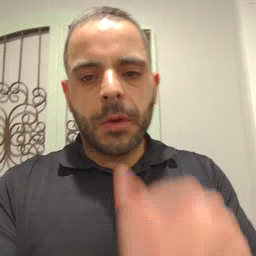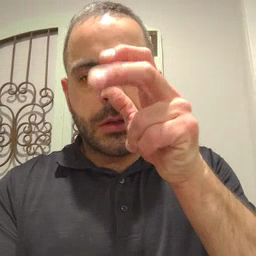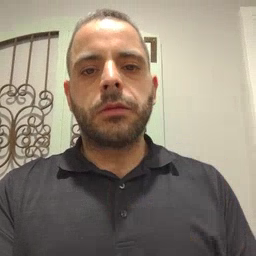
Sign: bug